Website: macys
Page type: billing-address
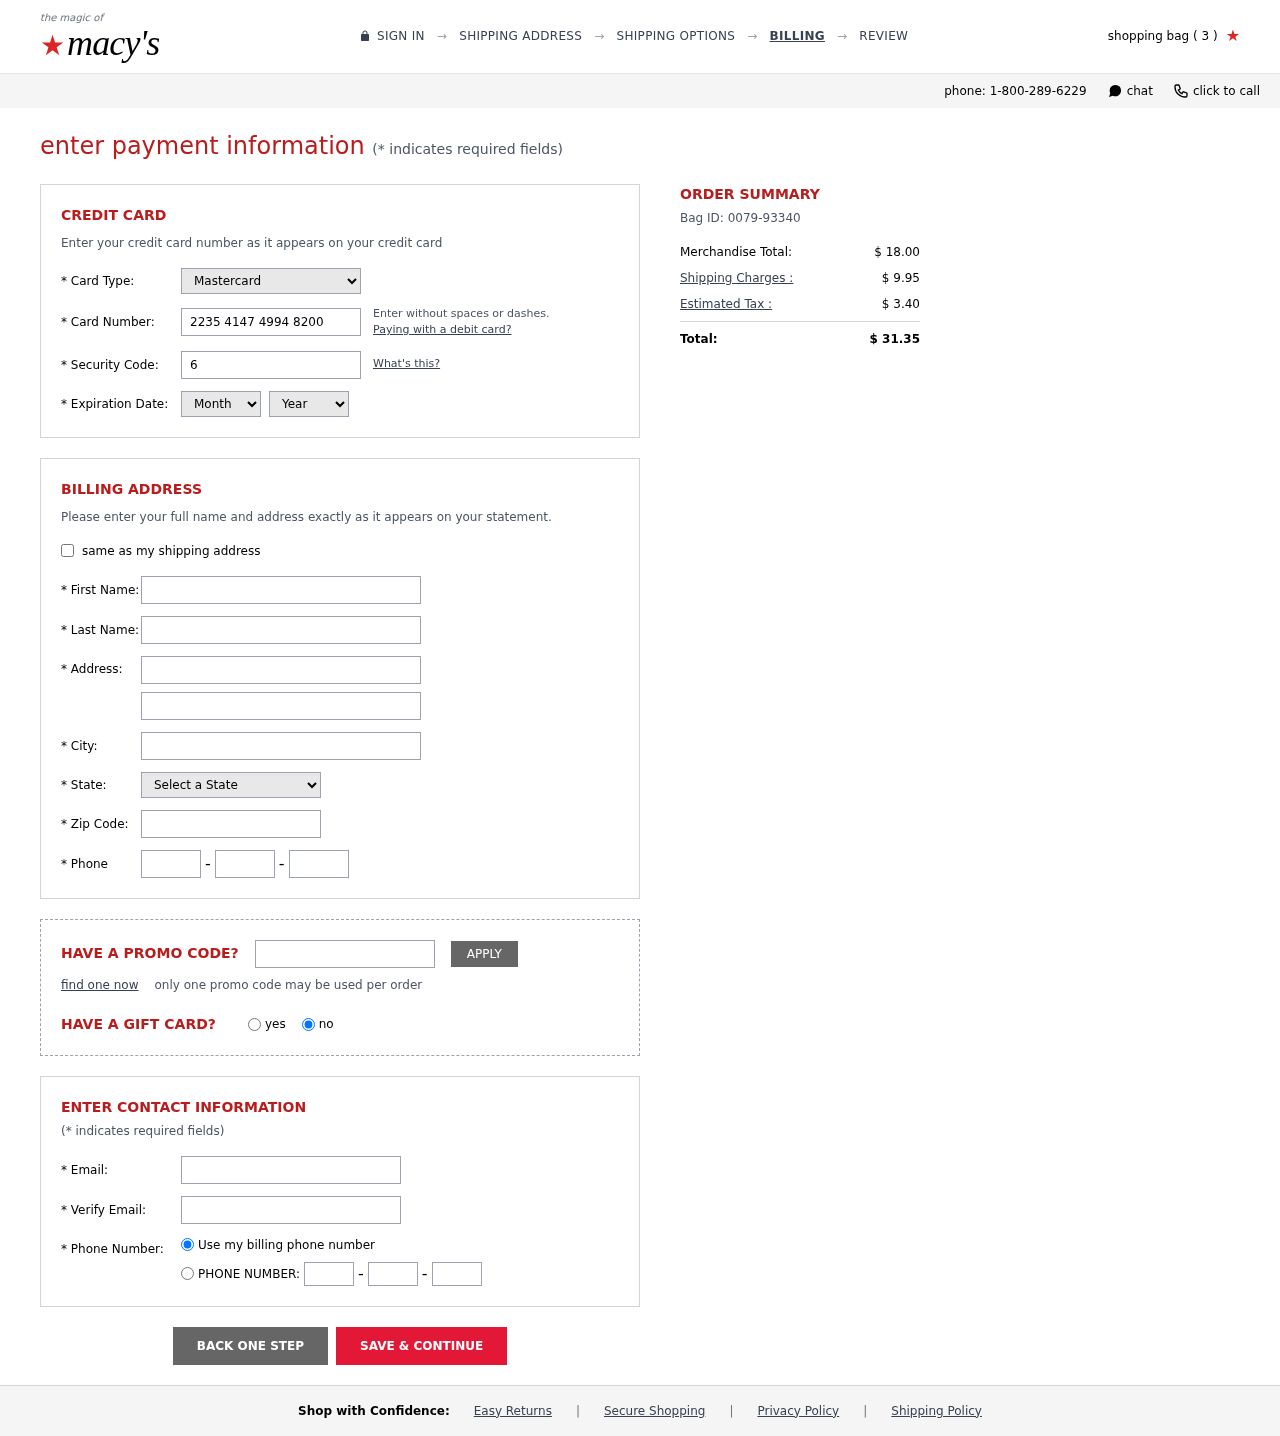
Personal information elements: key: PII_CARD_CVV
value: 656
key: PII_CARD_EXPIRY_MONTH
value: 02
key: PII_CARD_EXPIRY_YEAR
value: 30
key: PII_CARD_NUMBER
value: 2235 4147 4994 8200
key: PII_CARD_TYPE
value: Mastercard
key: PII_CITY
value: South Bradleyberg
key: PII_EMAIL
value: dgrant@gmail.com
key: PII_FIRSTNAME
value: Diana
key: PII_LASTNAME
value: Grant
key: PII_PHONE_AREA
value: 761
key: PII_PHONE_PREFIX
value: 700
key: PII_PHONE_SUFFIX
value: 4130
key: PII_POSTCODE
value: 01966
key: PII_STATE_ABBR
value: VT
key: PII_STREET
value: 151 Roy Motorway Suite 464
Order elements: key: ORDER_NUM_ITEMS
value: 3
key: ORDER_ID
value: Bag ID: 0079-93340
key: ORDER_SUBTOTAL
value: $ 18.00
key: ORDER_SHIPPING_COST
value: $ 9.95
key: ORDER_TAX
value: $ 3.40
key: ORDER_TOTAL
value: $ 31.35